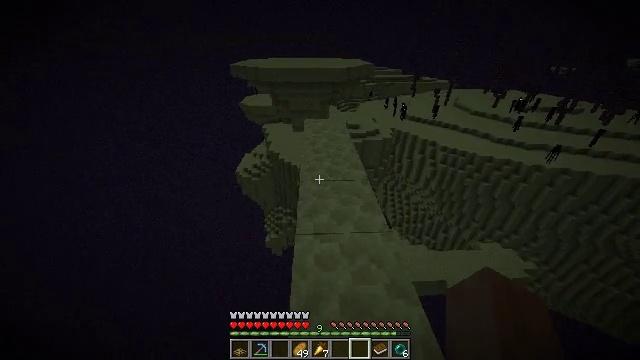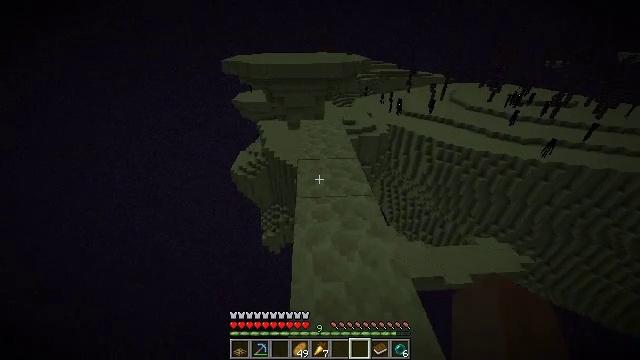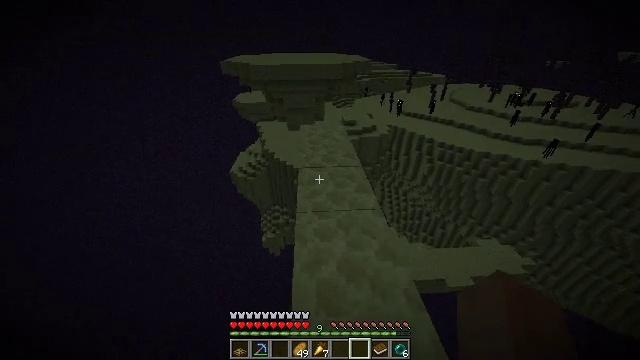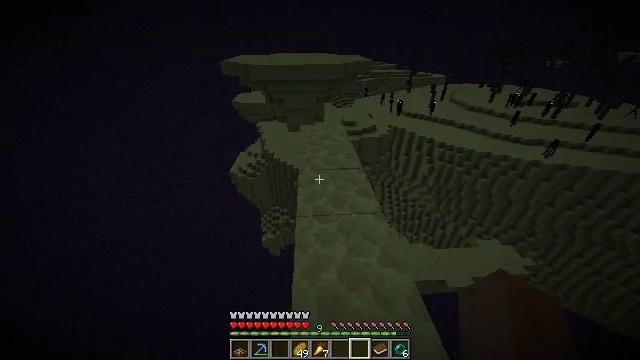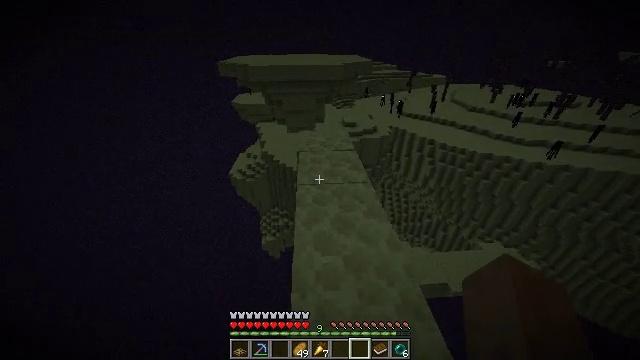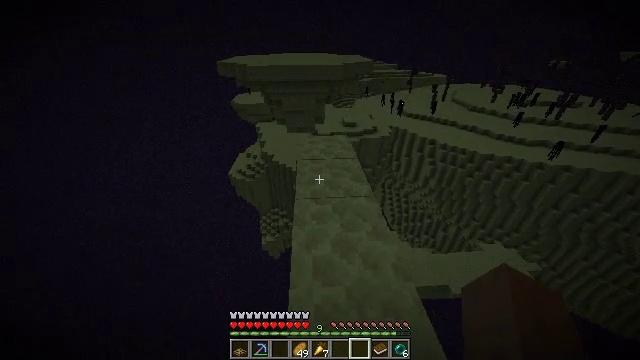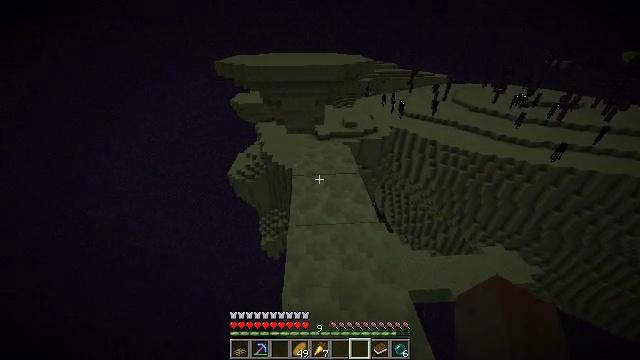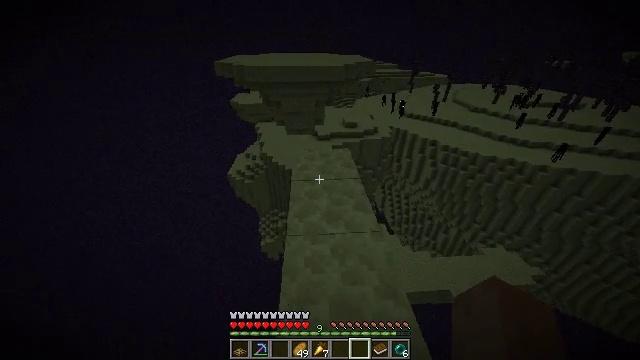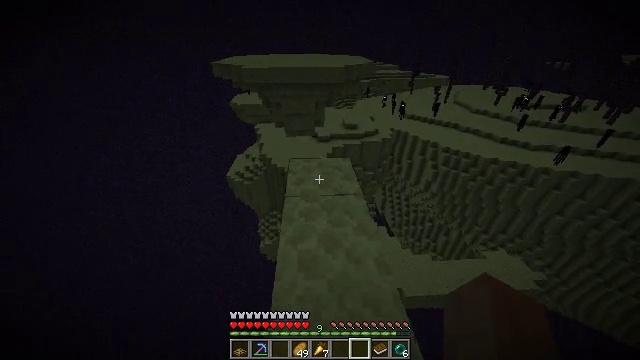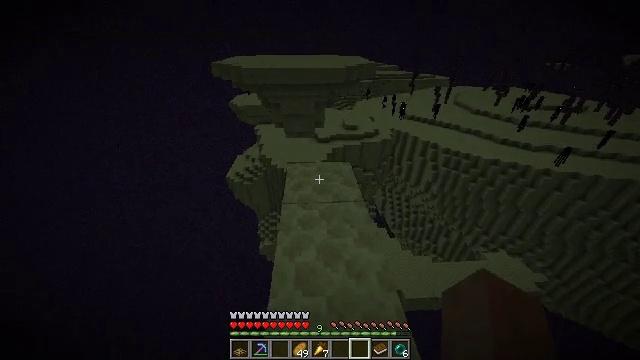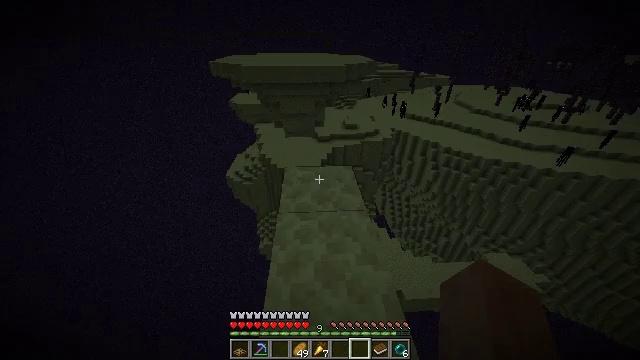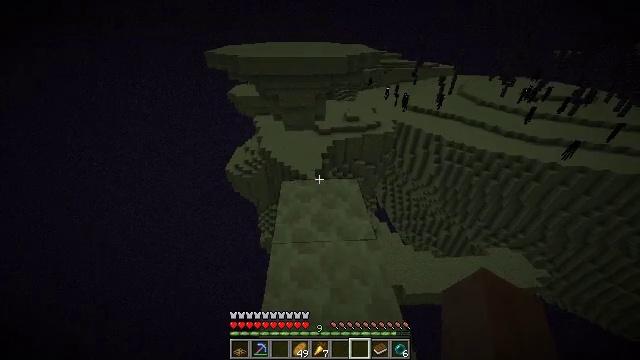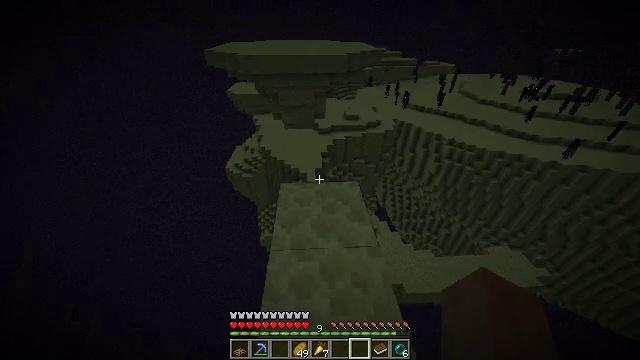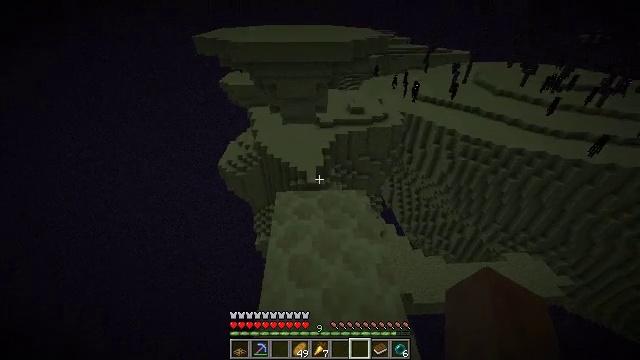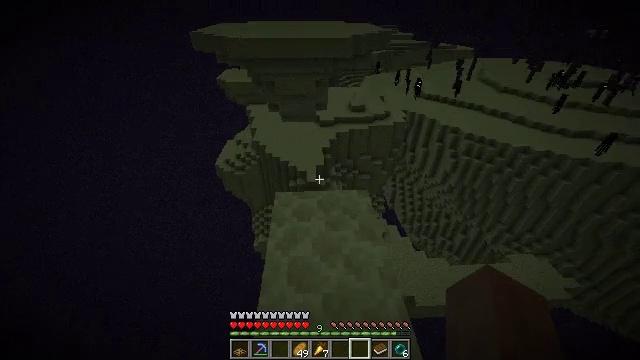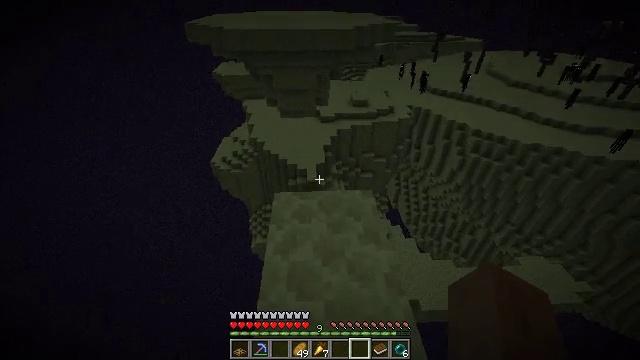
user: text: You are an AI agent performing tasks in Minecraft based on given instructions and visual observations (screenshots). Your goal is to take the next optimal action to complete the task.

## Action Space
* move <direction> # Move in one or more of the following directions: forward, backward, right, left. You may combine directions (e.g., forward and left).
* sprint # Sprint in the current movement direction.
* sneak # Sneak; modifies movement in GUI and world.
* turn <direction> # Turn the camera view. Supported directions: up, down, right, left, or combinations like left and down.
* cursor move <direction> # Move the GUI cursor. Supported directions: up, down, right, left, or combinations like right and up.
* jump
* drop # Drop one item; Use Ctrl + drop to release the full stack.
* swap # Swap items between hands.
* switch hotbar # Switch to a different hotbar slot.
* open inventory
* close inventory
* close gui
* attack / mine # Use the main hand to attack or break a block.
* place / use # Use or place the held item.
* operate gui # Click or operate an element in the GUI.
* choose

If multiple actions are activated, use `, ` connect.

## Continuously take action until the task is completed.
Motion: motion action
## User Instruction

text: Dig the end stone for building materials.
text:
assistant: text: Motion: move forward, turn right and down
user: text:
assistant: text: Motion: move forward
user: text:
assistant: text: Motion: move forward
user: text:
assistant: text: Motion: move forward
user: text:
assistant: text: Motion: move forward
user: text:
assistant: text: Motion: move forward, sprint
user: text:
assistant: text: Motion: move forward, sprint
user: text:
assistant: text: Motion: move forward, sprint
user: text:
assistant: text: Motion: move forward, sprint
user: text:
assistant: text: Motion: move forward, sprint
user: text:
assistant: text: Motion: move forward, turn down
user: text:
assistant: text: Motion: no_op
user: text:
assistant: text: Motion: no_op
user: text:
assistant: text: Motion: no_op
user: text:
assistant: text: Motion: no_op
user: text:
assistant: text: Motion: no_op
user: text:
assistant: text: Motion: no_op
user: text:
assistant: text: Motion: turn down
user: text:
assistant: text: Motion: move forward, turn down
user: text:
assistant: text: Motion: move forward
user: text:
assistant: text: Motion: move forward, turn down
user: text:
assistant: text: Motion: turn down
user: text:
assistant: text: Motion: turn down
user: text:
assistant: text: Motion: no_op
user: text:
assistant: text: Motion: sneak
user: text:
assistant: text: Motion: sneak
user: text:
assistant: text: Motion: sneak
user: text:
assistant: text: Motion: sneak, turn down
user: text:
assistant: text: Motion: move forward, sneak, turn down
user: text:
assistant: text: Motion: move forward, sneak